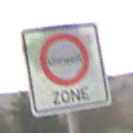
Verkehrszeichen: BeginnUmweltzone
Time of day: MorningAfternoon
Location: Outdoor (Nature)
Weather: Overcast
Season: NotSpecified
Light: Natural